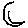
Label: moon